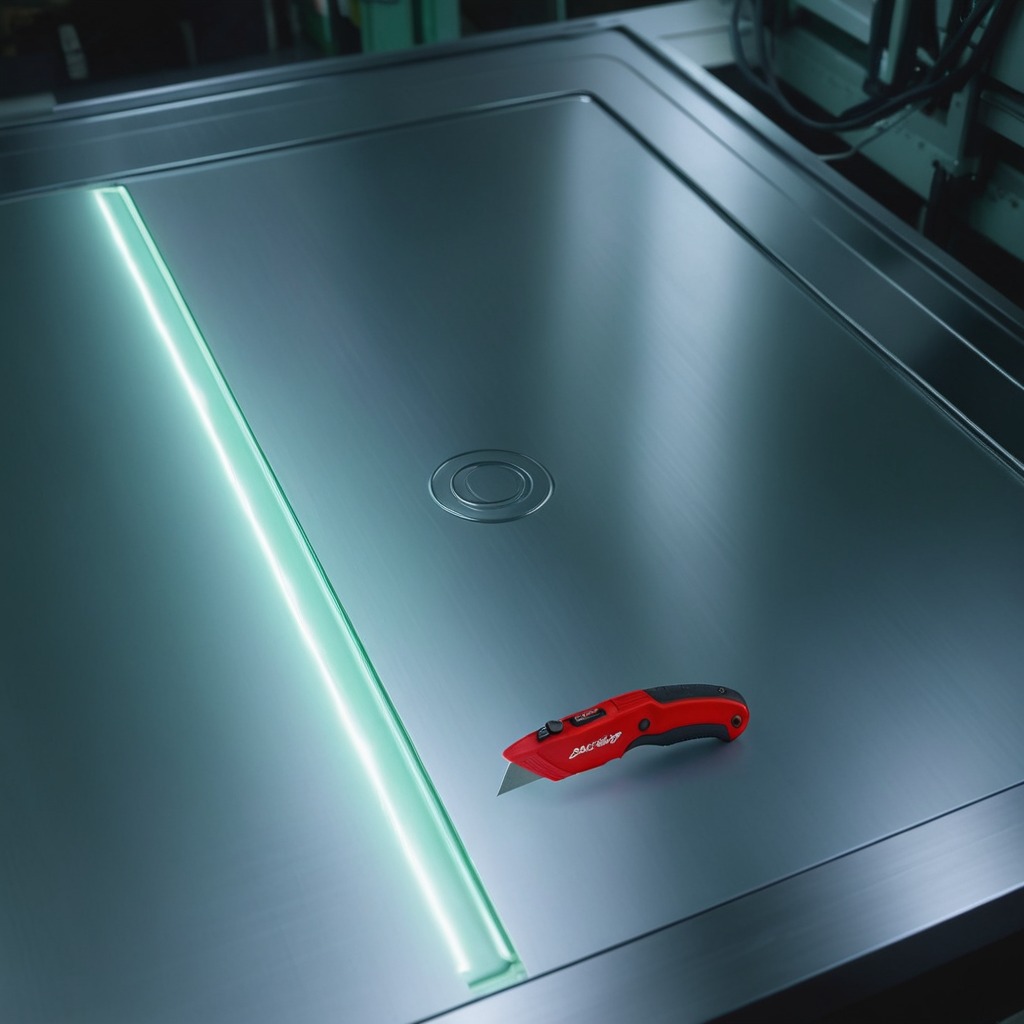
A utility knife is lying on the metal table in a machine shop under fluorescent lights.